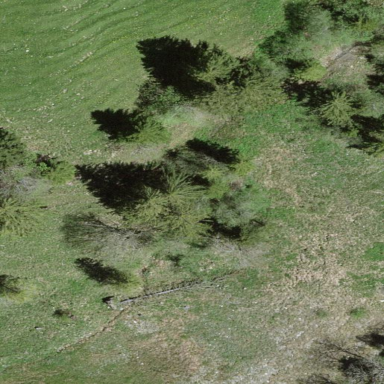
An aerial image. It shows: Forest area.